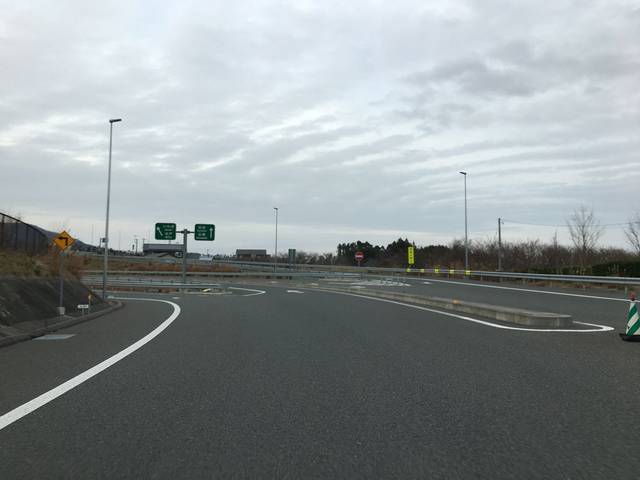
Region: Japan
Coordinates: 37.853, 140.882